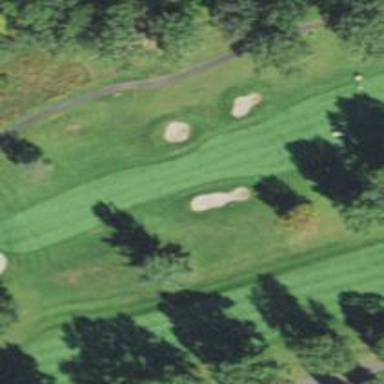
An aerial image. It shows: View of golf hole.